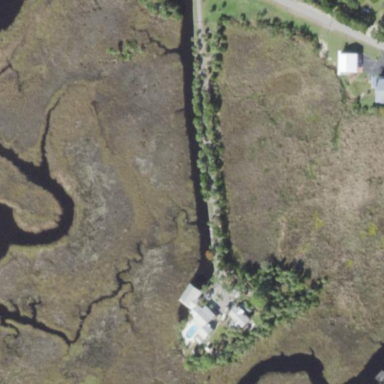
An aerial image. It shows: Saltmarsh wetland.